Question: See the following image:

What I need is to enlarge the B column to match the first column height, or if I had several columns they always maintains the same height, adjusting to the largest column height.
I have been playing for a while without any success with '<div class="clearfix"></div>' and 'height: 100%'.
I'm using .
'''
<div id="main" class="row-fluid">
<div class="span6">
<div>
ABBBBBBBBBBBBBBBBBBBBBBBBBBBBBBB
BBBBBBBBBBBBBBBBBBBBBBBBBBBBBBBBB
ABBBBBBBBBBBBBBBBBBBBBBBBBBBBBBB
BBBBBBBBBBBBBBBBBBBBBBBBBBBBBBBBB
ABBBBBBBBBBBBBBBBBBBBBBBBBBBBBBB
BBBBBBBBBBBBBBBBBBBBBBBBBBBBBBBBB
ABBBBBBBBBBBBBBBBBBBBBBBBBBBBBBB
BBBBBBBBBBBBBBBBBBBBBBBBBBBBBBBBB
ABBBBBBBBBBBBBBBBBBBBBBBBBBBBBBB
BBBBBBBBBBBBBBBBBBBBBBBBBBBBBBBBB
BBBBBBBBBBBBBBBBBBBBBBBBBBBBBBB
BBBBBBBBBBBBBBBBBBBBBBBBBB
</div>
</div>
<div class="span6">
<div>
B
</div>
</div>
</div>
'''
'''
@import url("http://twitter.github.com/bootstrap/assets/css/bootstrap.css");
#main {
height: 5em;
}
.span6 {
background-color: lightgray;
border: 1px solid red;
}
.span6 > div {
background-color: lightblue;
border: 1px solid green;
}
'''
For some reason the fiddle don't resembles the image with the above code, but if you paste it into a 'test.html' it works properly.
And how can I align the height of the inner 'span div's?
With @Coop guidance I finally managed to have this sorted out. I come to the following code:
'''
var content_height = [];
jQuery('.row-fluid > div')
.each(function () {
content_height.push(jQuery(this).css({minHeight: 0}).height());
})
.each(function () {
jQuery(this).css({
minHeight: Math.max.apply(Math, content_height)
});
});
'''
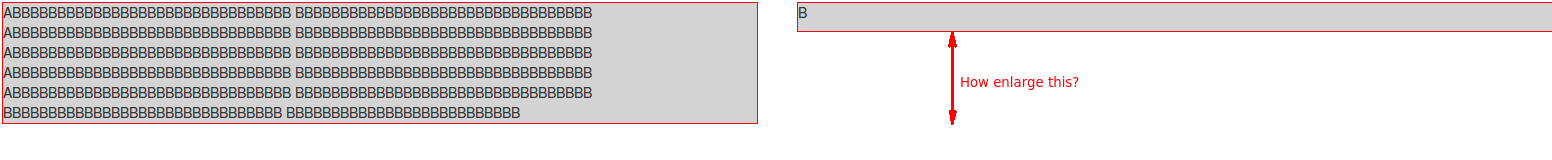
Answer: To do this with a jQuery solution:
First add the class 'eHeight' to all divs in a row you want to give the same height.
Then add the jQuery below:
'''
$('.eHeight').each(function () {
var eHeight = $(this).parent().innerHeight();
$(this).outerHeight(eHeight);
});
'''
See fiddle here: <URL>
Note that the jQuery needs to be in a '$(window).load' because Google Chrome gives 0 height and width to images before they load.